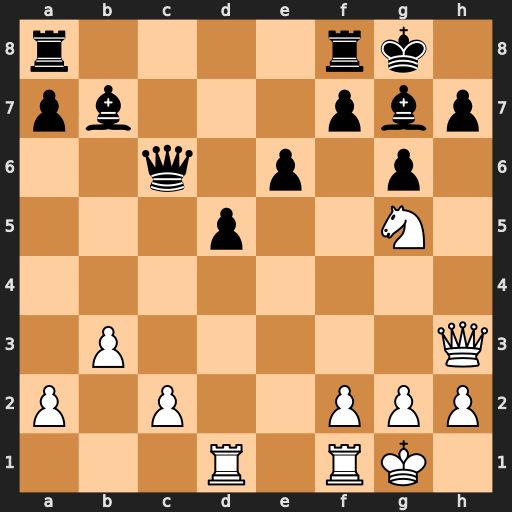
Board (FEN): r4rk1/pb3pbp/2q1p1p1/3p2N1/8/1P5Q/P1P2PPP/3R1RK1
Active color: w
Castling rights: -
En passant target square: -
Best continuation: Qxh7#